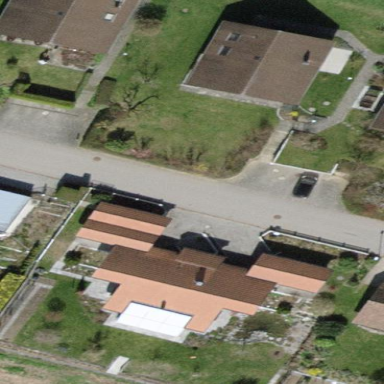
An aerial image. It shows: Detached building with gabled roof.